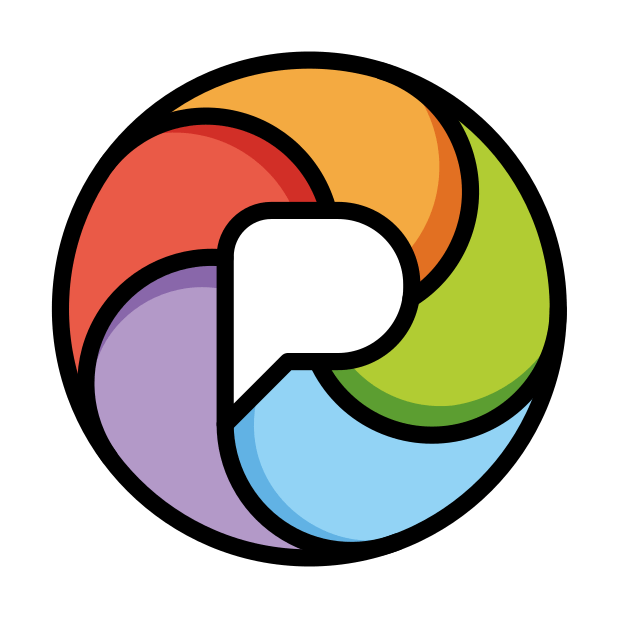
pixelfed